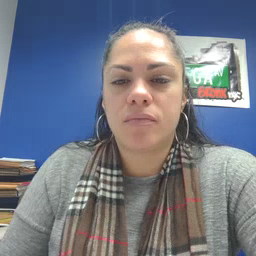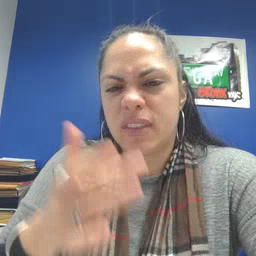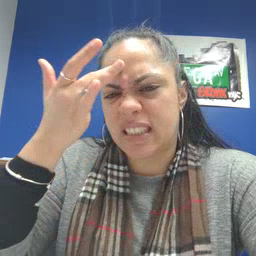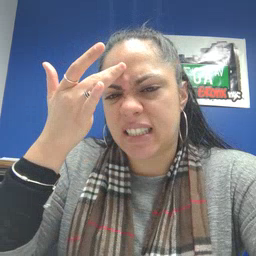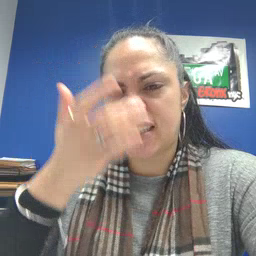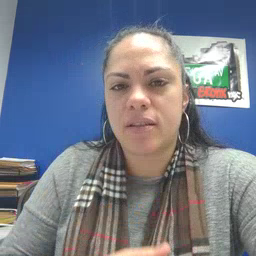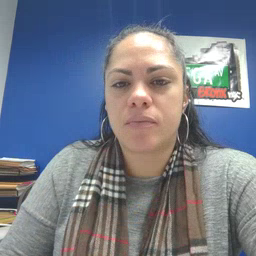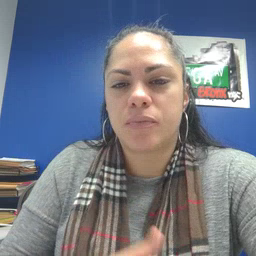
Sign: sick